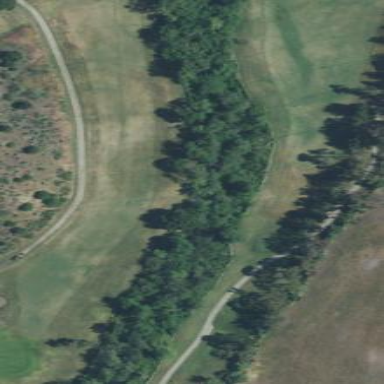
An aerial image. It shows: Picturesque scene of golf course with lateral water hazard.